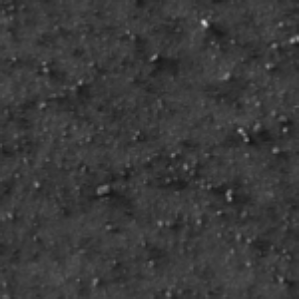
Label: frost